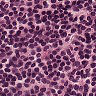
Metastatic tissue present: no